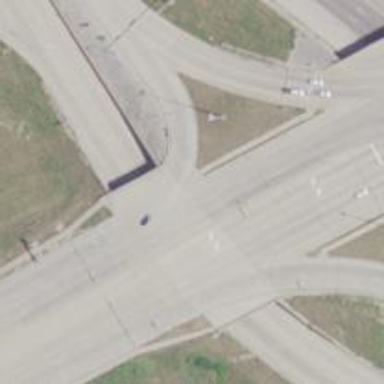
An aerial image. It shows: Trunk highway bridge.